Question: I'm trying Auto layout for the first time and I'm stuck.
I would like an UIPageControl get stick to the bottom of my screen for 3.5 inch and 4 inch screen.
I tried to apply a Bottom Space to Container constraint but it doesn't work. My 3.5 inch screen doesn't display it.

Do you know what am I doing wrong ?
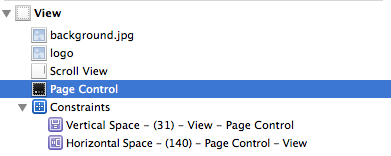
Answer: You should do something like that :

Take care to put constraint to your 'parentView' if it's not the 'root view' of your 'UIViewController'